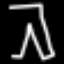
Label: pants